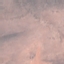
Land use / land cover: HerbaceousVegetation